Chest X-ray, PA view. Patient: 63 years old, sex M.
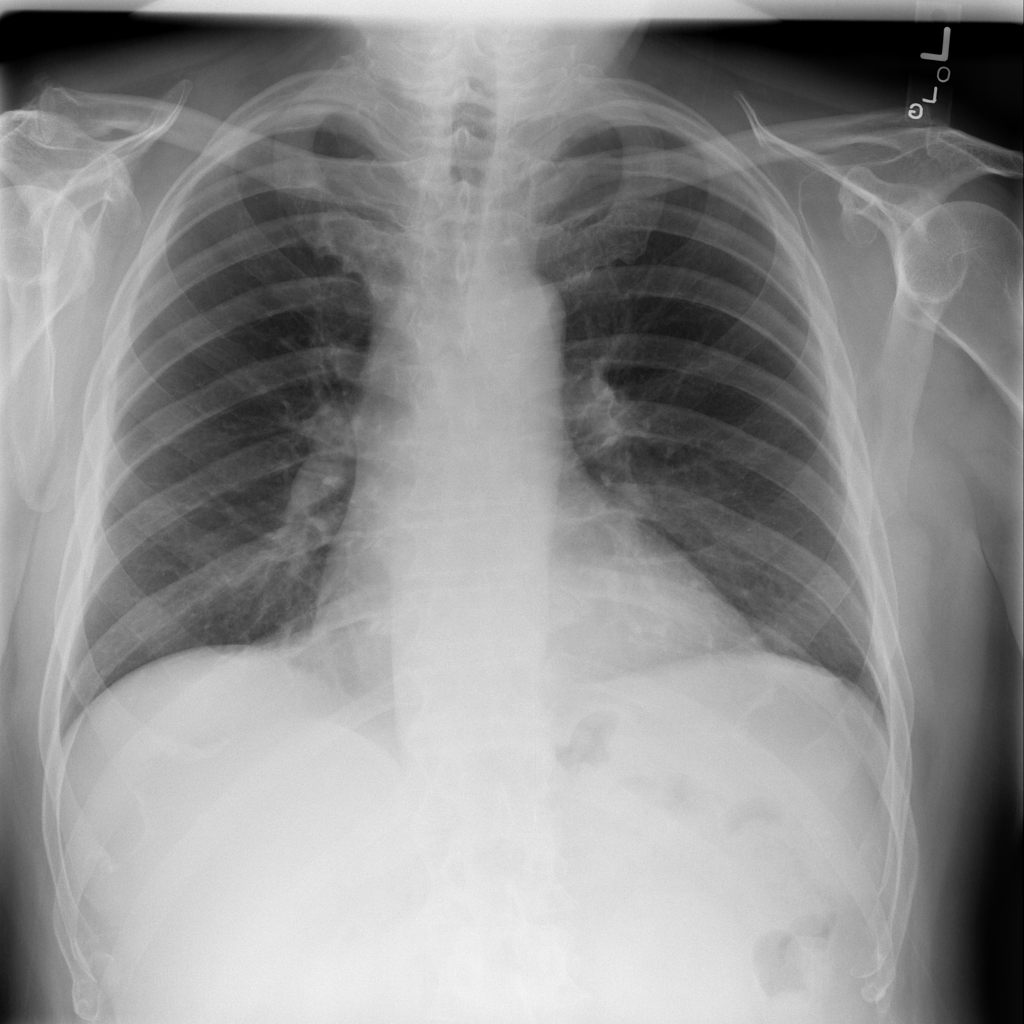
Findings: No Finding